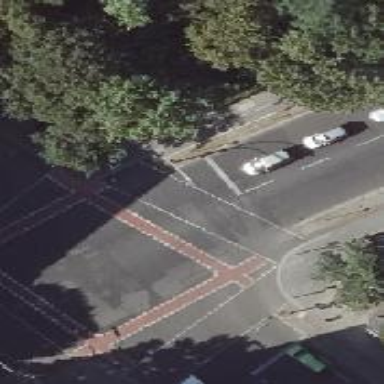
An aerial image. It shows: Crossing with traffic signals.